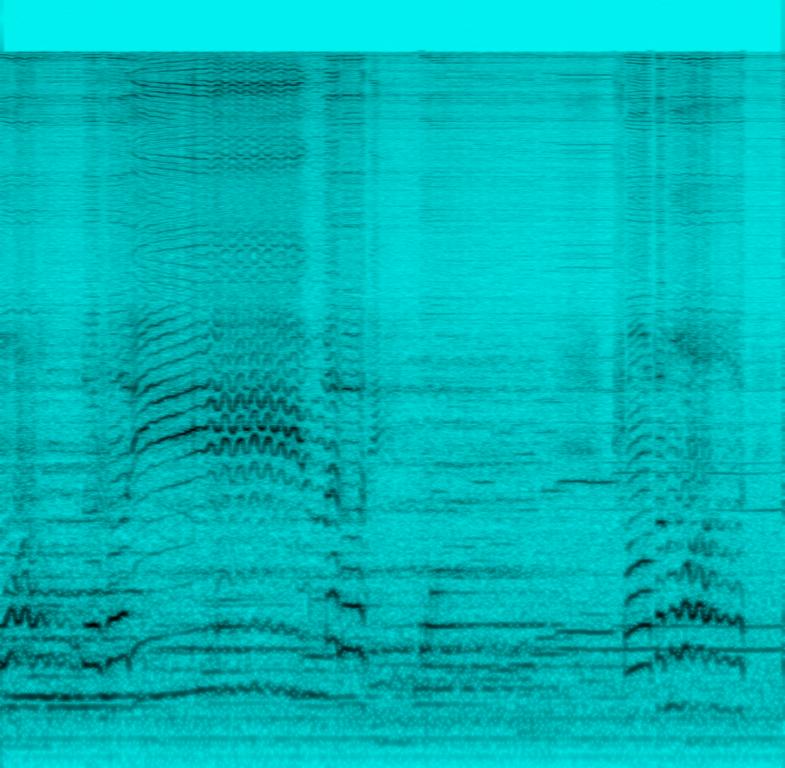
The low quality recording features a Chanson song that consists of passionate female vocal singing over mellow piano melody and soft sustained strings melody. The recording is noisy, crushed and it sounds vintage, and therefore sentimental and nostalgic.